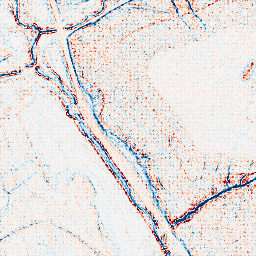
Category: edge_preserving
Decomposition family: anisotropic_diffusion
Decomposition parameters: iterations: 5
kappa: 10
gamma: 0.1
Upsampling method: sinc_hamming
Upsampling parameters: scale: 8
kernel_size: 8
Upsampling scale: 8